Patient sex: F
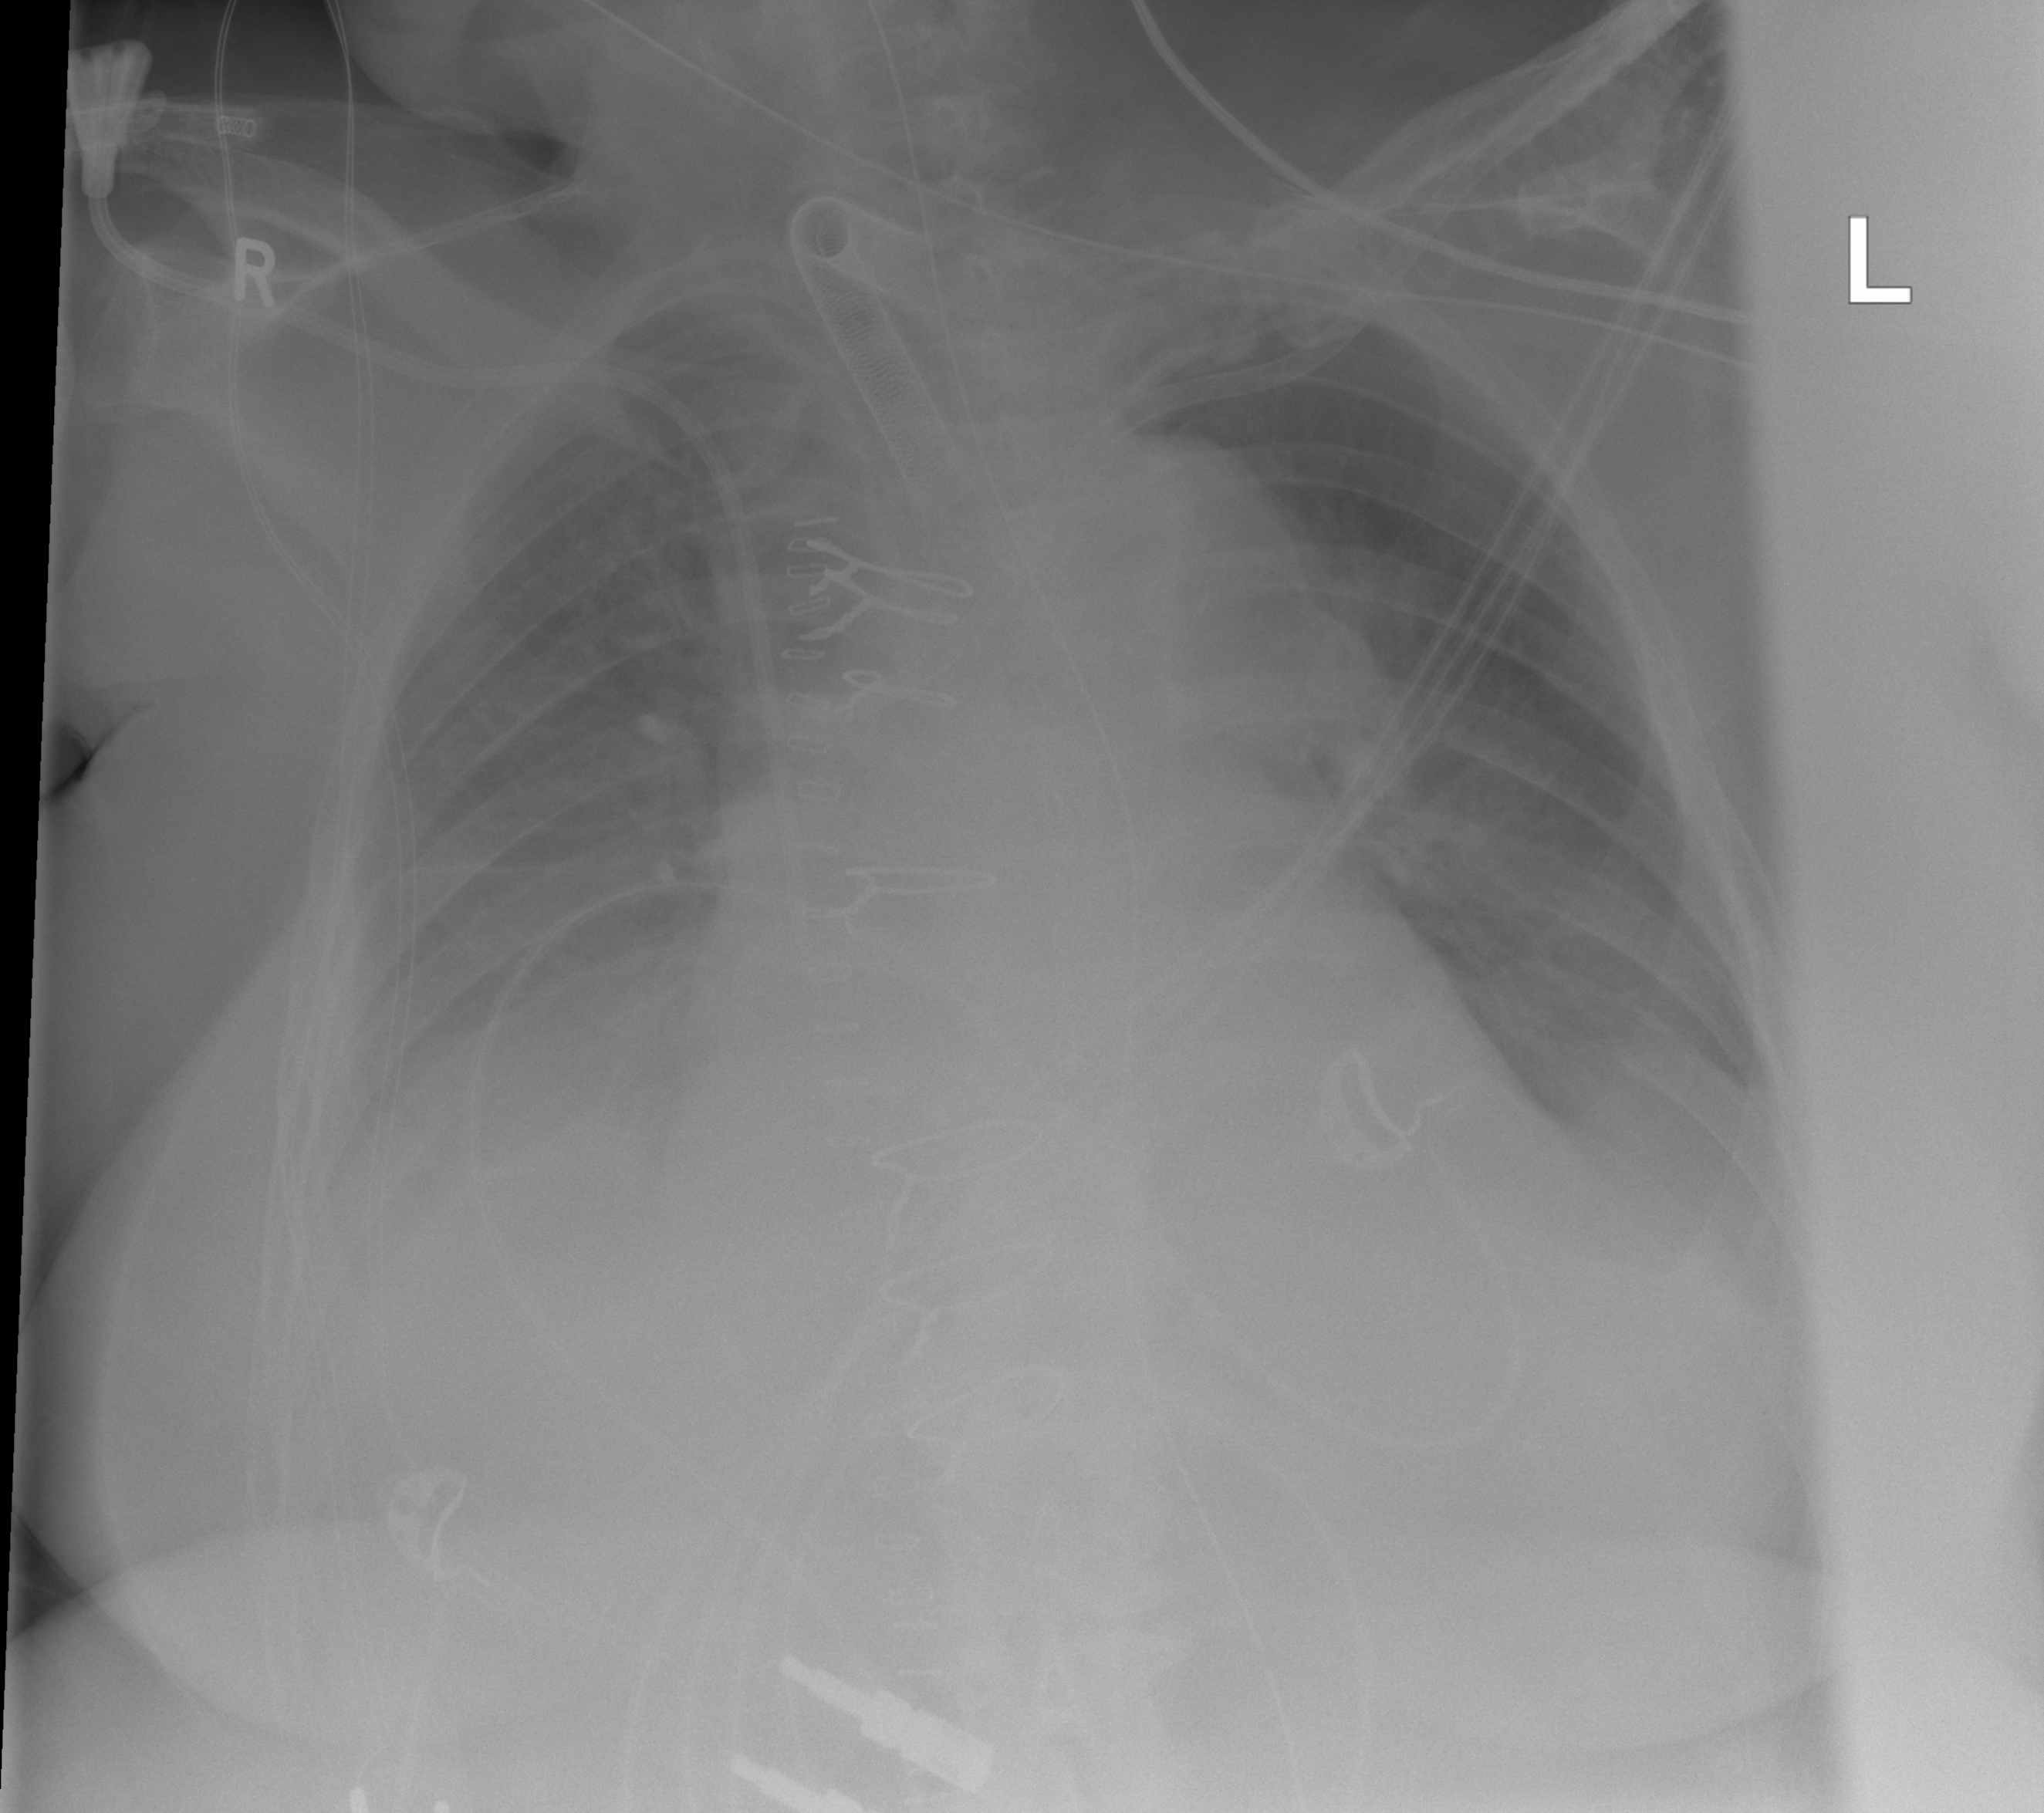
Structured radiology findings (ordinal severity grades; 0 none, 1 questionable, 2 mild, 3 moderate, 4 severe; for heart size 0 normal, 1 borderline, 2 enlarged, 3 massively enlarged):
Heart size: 2
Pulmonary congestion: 2
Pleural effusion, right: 2
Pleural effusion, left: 2
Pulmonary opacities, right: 1
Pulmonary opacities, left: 0
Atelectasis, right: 2
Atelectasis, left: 2